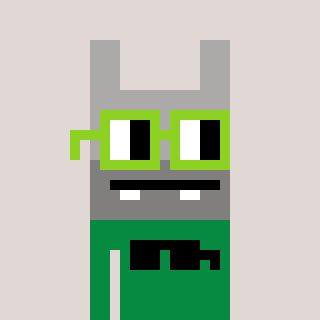
a pixel art character with square light green glasses, a rabbit-shaped head and a green-colored body on a warm background